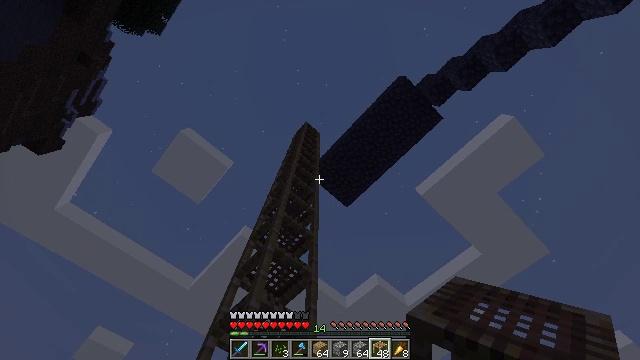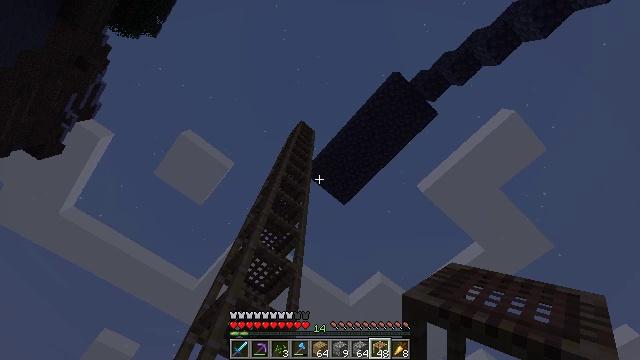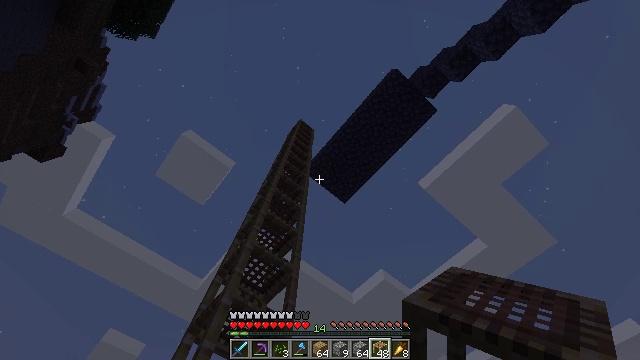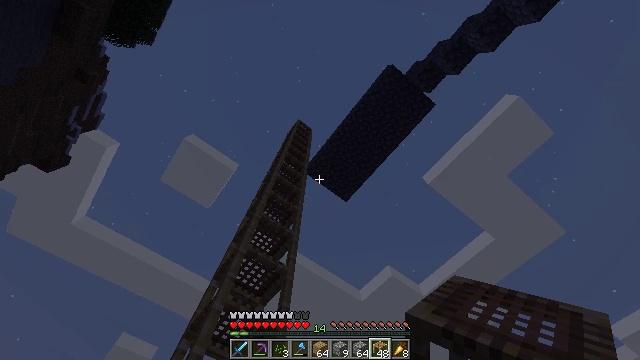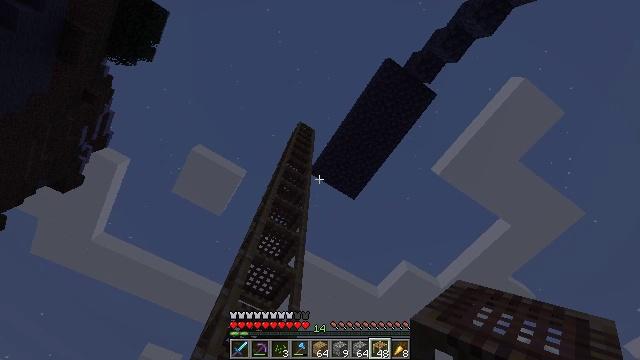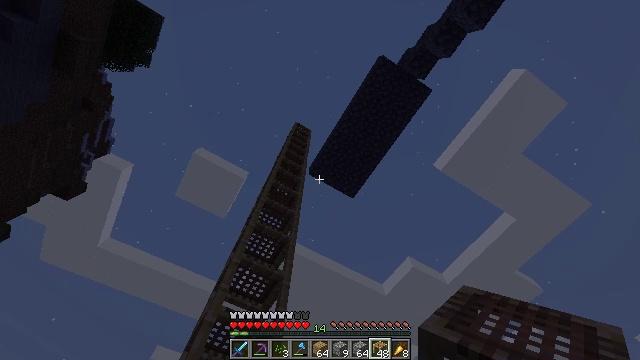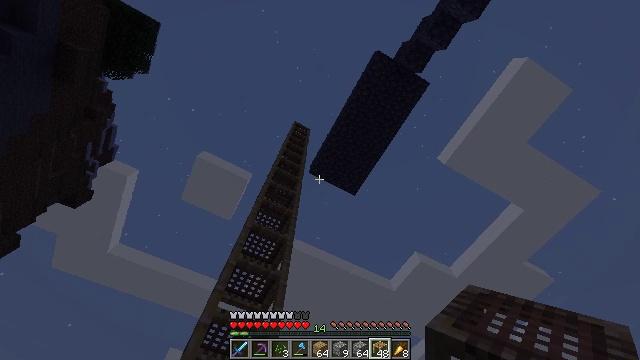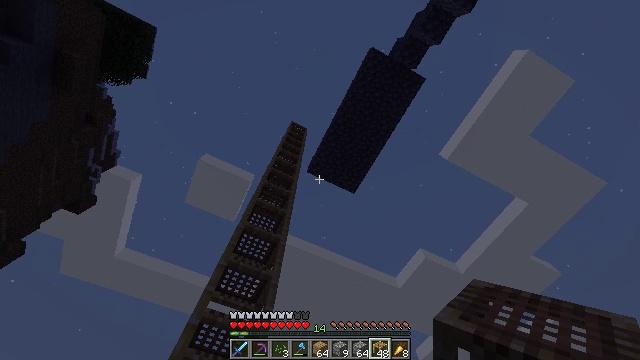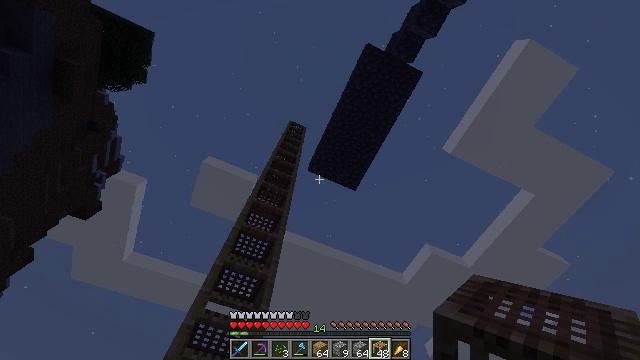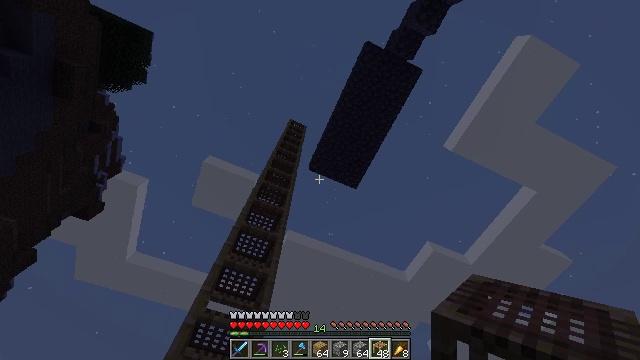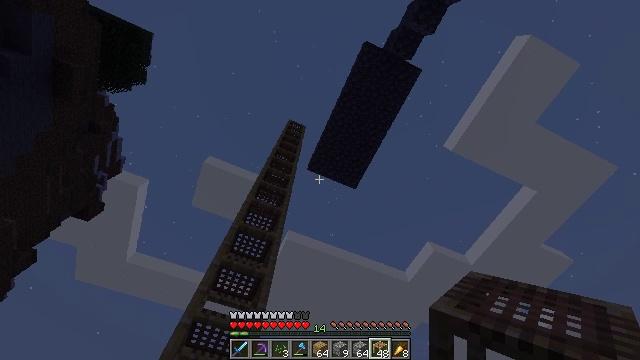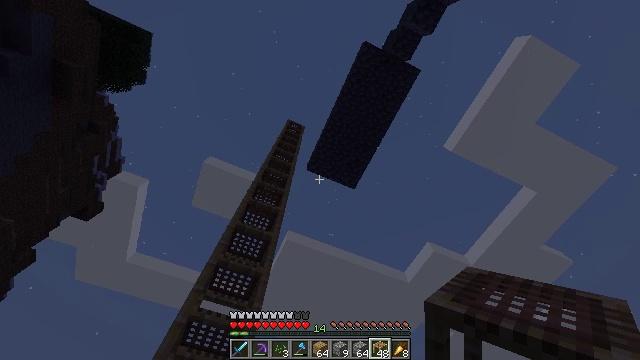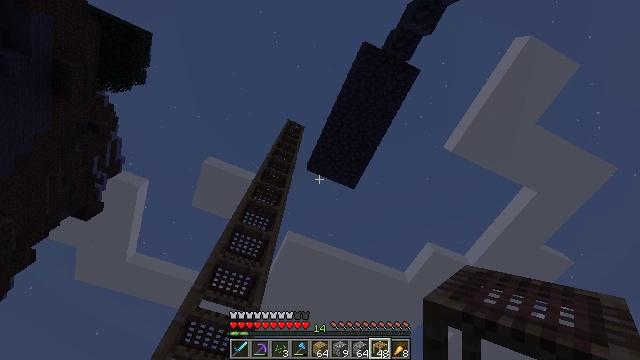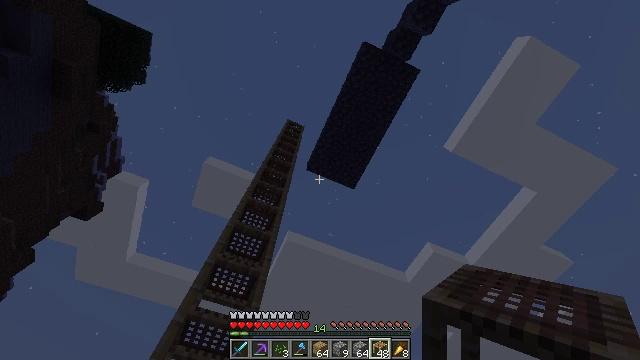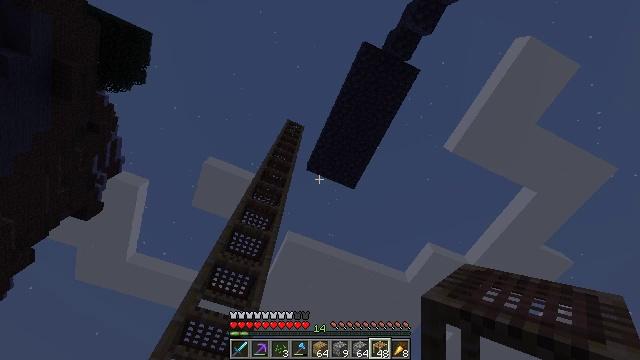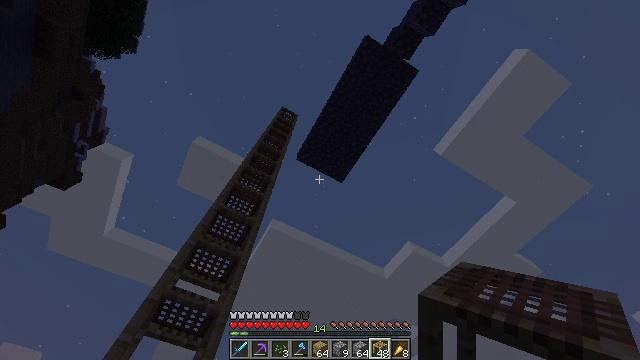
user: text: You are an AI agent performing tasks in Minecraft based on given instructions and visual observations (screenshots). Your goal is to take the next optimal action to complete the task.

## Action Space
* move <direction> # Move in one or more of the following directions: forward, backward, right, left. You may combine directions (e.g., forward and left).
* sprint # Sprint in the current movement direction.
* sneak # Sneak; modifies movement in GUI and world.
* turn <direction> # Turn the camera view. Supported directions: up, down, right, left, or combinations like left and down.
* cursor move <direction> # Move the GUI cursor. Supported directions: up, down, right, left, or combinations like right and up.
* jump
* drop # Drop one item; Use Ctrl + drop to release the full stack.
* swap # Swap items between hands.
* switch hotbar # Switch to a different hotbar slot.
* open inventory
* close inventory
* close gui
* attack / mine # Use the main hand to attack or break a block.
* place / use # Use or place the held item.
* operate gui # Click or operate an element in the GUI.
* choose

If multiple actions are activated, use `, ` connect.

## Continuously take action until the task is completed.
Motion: motion action
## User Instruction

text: Harvest spruce planks for building.
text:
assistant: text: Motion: move right, turn left
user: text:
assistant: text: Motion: move right
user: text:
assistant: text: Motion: move right, turn left
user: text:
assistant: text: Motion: move right, turn left
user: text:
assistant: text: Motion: move right, turn left
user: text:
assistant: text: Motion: move right, turn left
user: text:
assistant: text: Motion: move right, turn left
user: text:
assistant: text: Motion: turn left
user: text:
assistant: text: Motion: no_op
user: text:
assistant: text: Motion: no_op
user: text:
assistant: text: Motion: no_op
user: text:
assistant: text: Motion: no_op
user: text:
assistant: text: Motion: no_op
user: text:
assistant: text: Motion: no_op
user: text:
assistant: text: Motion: turn right and down
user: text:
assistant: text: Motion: turn right and down
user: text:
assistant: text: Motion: move forward, turn right and down
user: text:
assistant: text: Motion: move forward, turn right and down
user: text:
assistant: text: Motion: move forward, turn right and down
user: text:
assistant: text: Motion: move forward, turn right and down
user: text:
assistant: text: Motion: move forward, turn right and down
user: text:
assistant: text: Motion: move forward, turn right and down
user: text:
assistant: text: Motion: move forward, sprint, turn right
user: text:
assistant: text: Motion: move forward, sprint
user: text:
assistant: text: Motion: move forward, sprint
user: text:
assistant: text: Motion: move forward, sprint
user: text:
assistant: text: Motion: move forward, sprint
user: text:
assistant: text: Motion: move forward, sprint, turn down
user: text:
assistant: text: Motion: move forward, turn right and down
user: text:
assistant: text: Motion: move forward, sprint, turn down